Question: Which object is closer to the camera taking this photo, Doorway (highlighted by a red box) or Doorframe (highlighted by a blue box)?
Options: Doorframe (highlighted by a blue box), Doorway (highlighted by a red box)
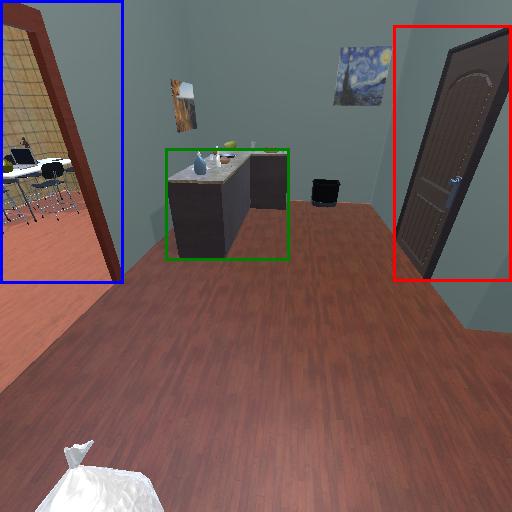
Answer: Doorframe (highlighted by a blue box)